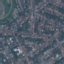
Label: Residential